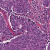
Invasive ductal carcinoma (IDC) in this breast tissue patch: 1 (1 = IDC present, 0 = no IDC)